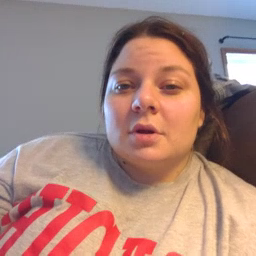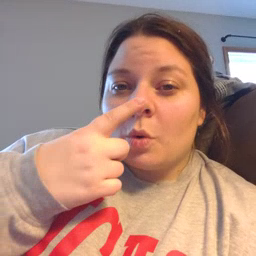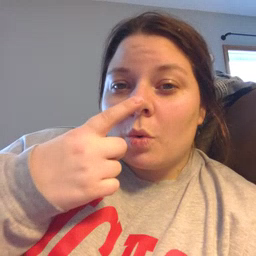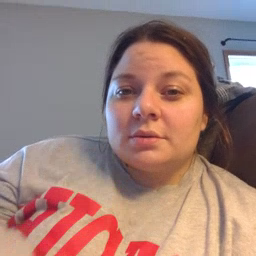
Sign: nose